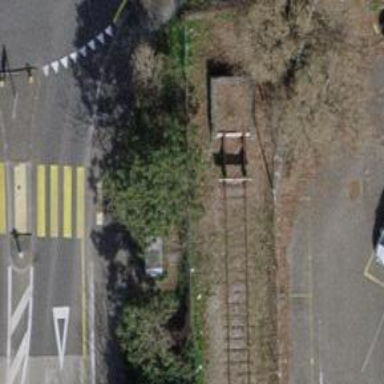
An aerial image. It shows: Railway buffer stop.